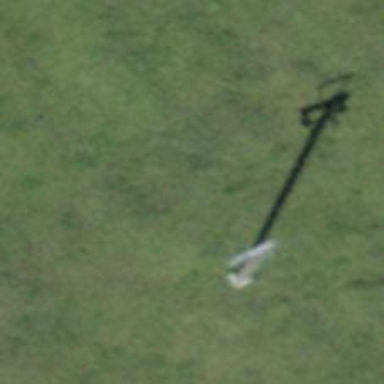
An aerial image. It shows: Pylon used for aerialway.